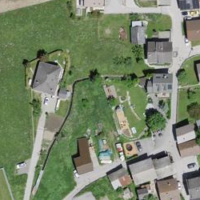
EUNIS habitat code: 55
Species observed at this site:
Asplenium scolopendrium